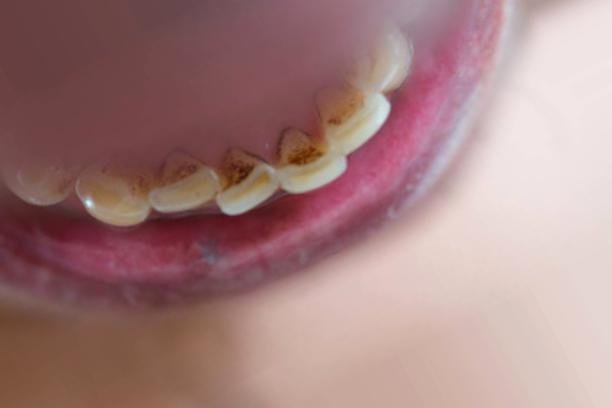
Condition: Tooth Discoloration